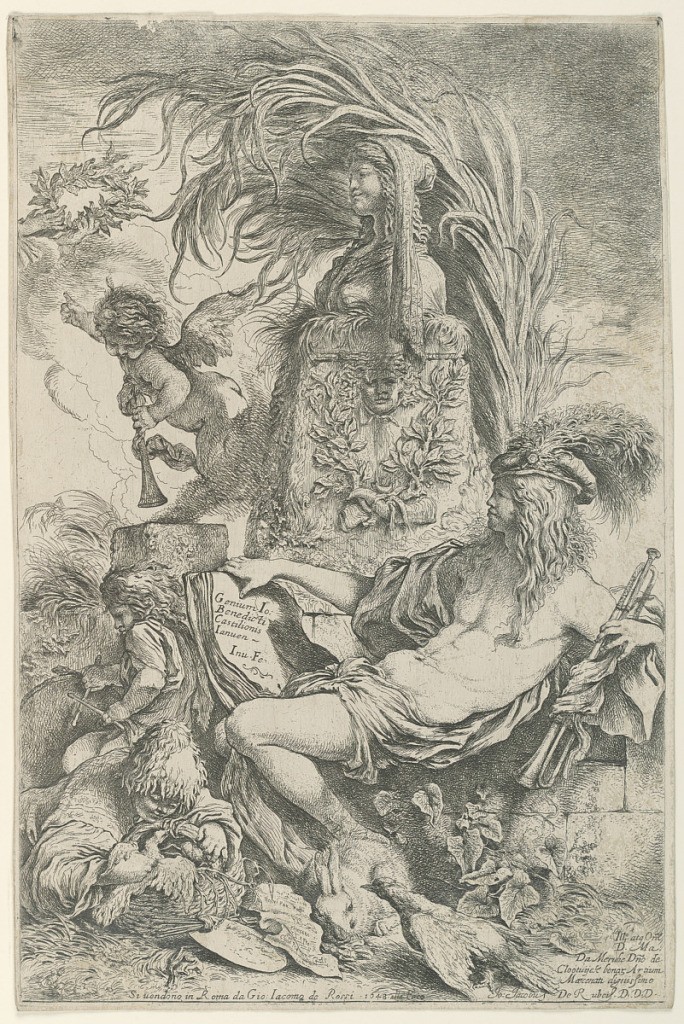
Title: The Genius of Castiglione
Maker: Giovanni Benedetto Castiglione, Italian, 1609–1664
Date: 1648
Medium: Etching on paper
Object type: Print
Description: Vertical etching of the genius of the printer is represented by the figure of a young man, almost nude, seated at right, facing left in profile.  Before him is an altar dedicated to the Goddess of Painting.  He holds a trumpet in his left hand; a book in the other on which appears the inscription: "Genium Jo. Bendicti Castilionis Ianuen-Inv. Fe." At the left are two children, one beating a drum; the other holding a basket filled with doves.  Above, a genius blows the trumpet, while pointing to the crown of immortality.  At lower right, an inscription dedicated to M. de Mernhe, seigneur de Clootvyck.  Center below:  address of G.J. de Rossi and date.